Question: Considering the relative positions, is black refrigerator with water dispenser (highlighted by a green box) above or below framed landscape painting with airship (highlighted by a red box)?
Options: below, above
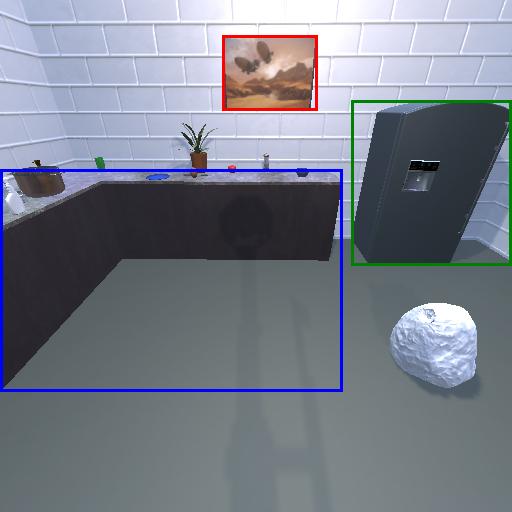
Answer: below